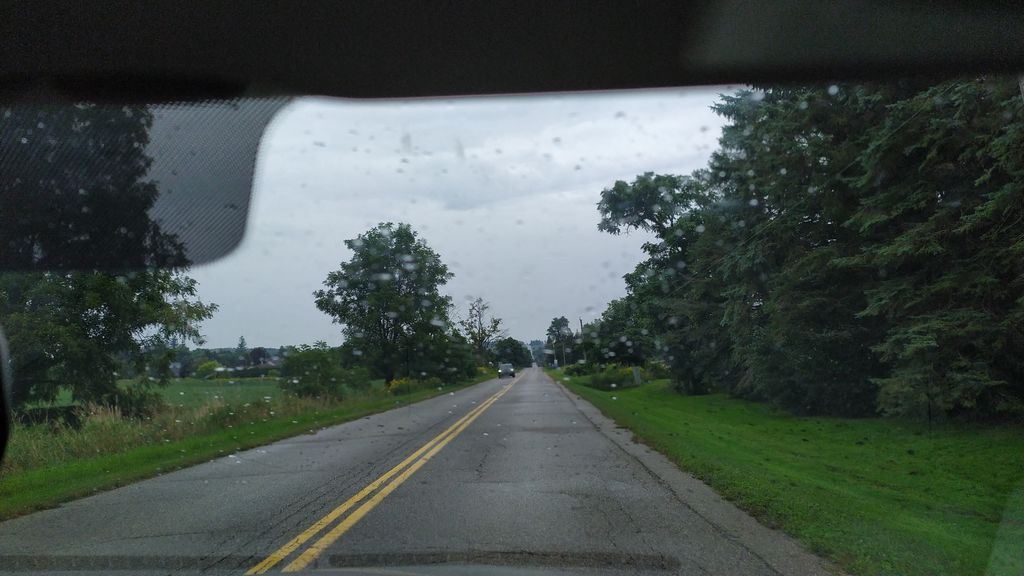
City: kitchener-waterloo